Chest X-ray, PA view. Patient: 21 years old, sex F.
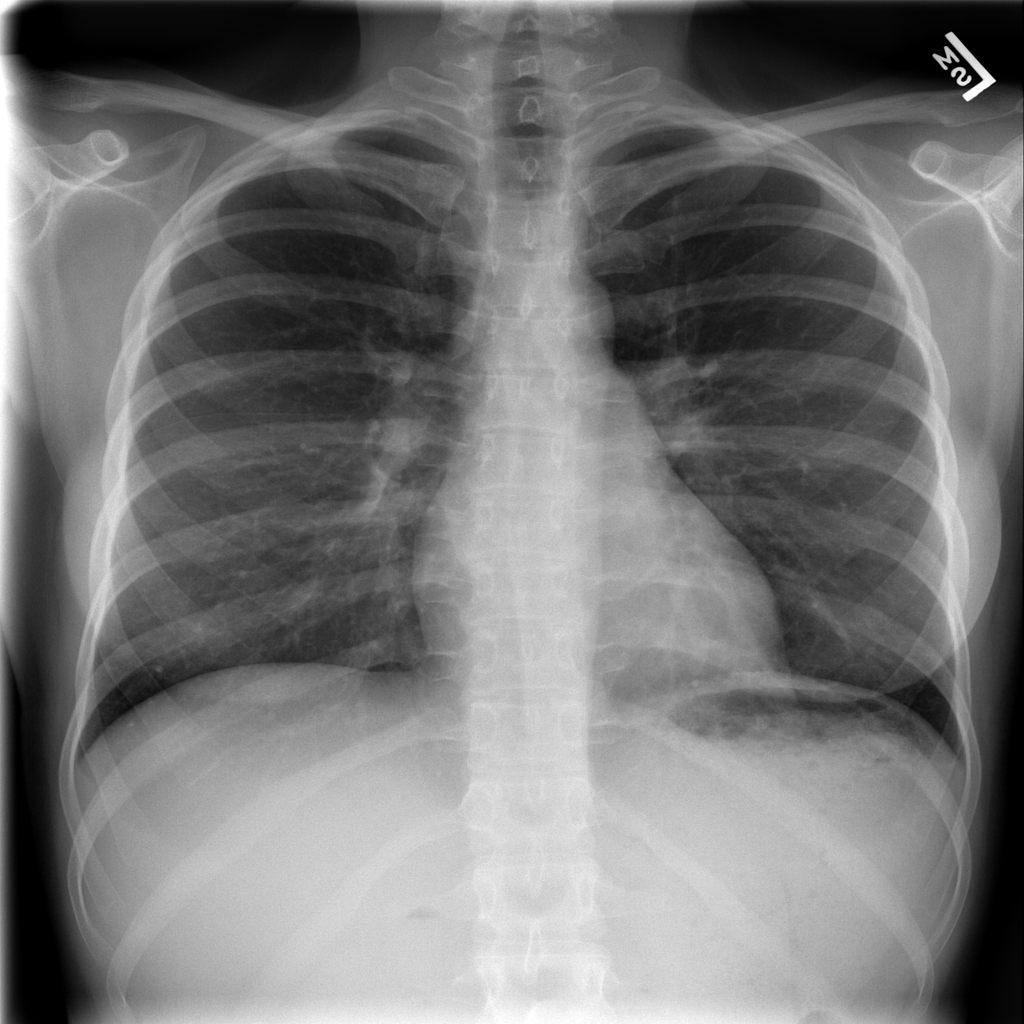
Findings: No Finding